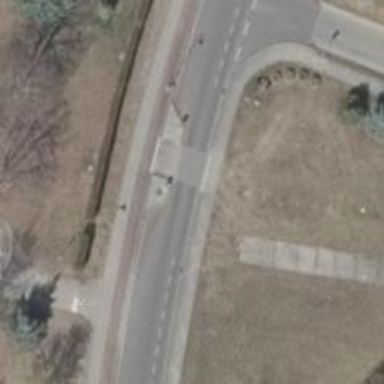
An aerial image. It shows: Bump for traffic calming.